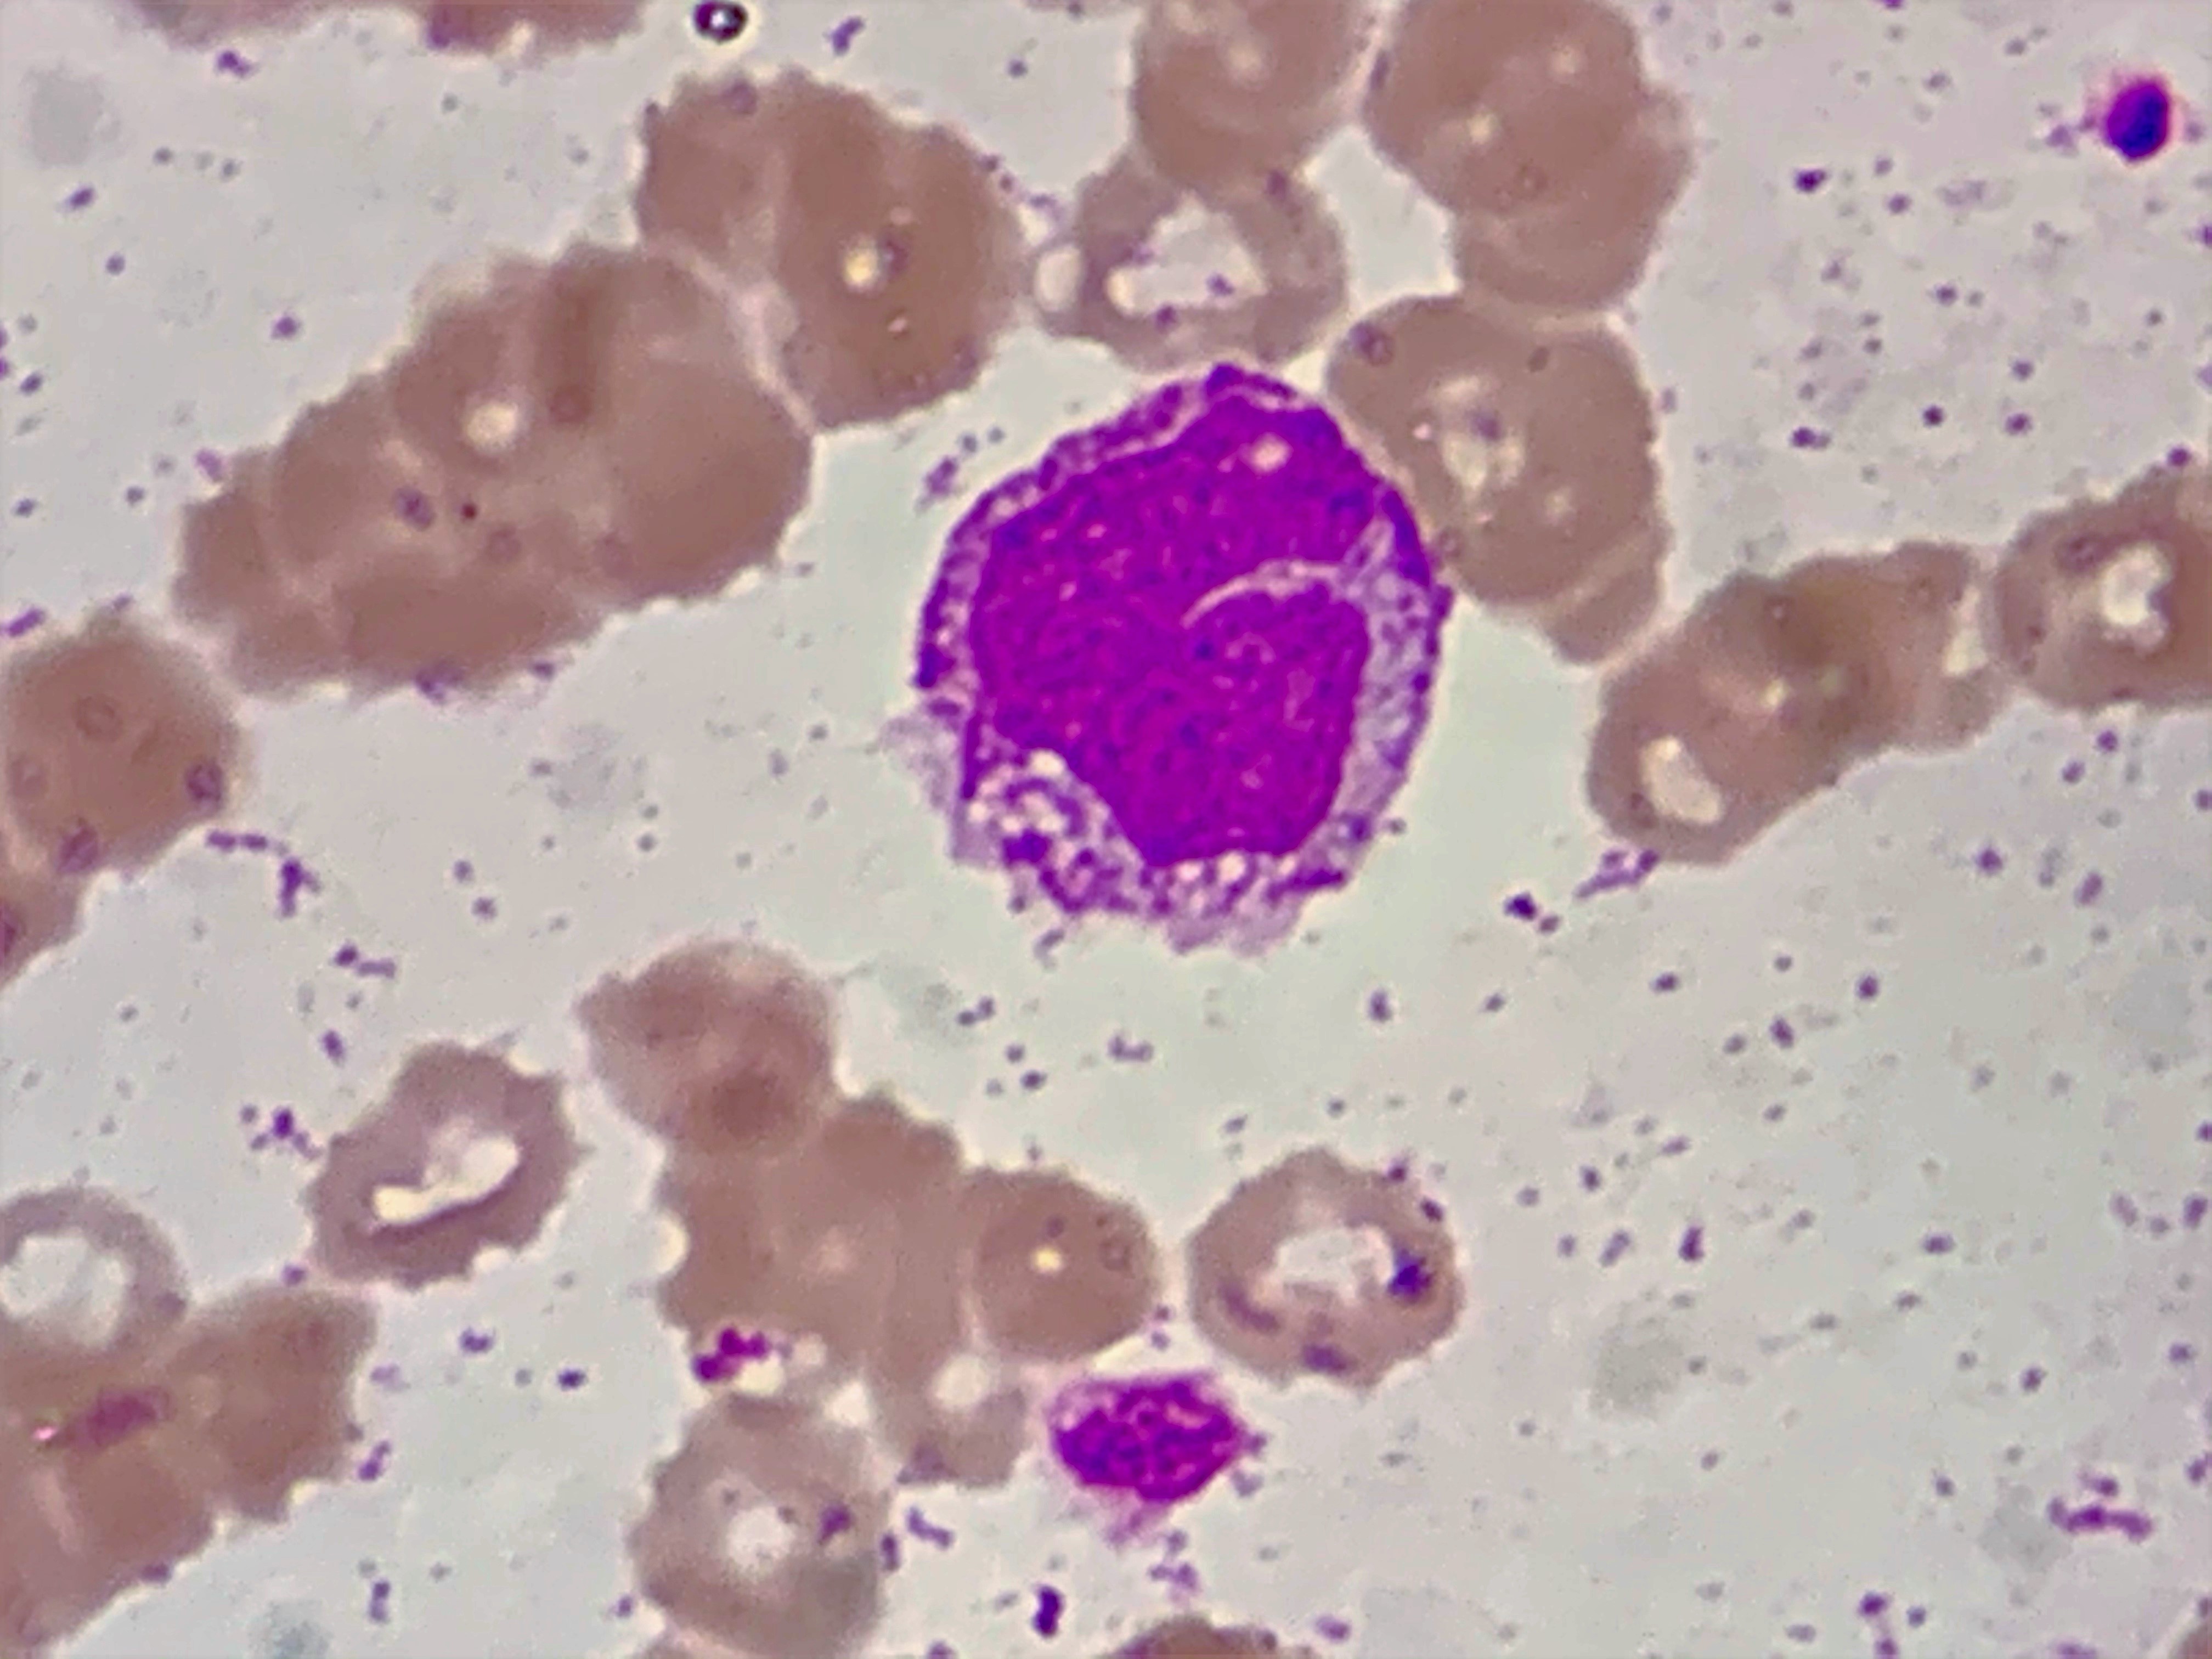
Cell type: MONOCYTES